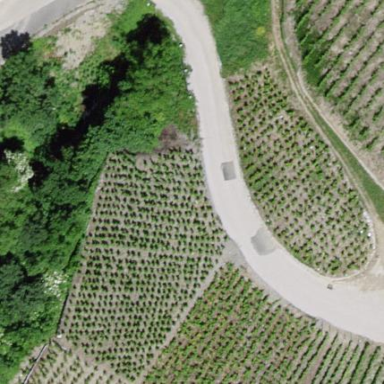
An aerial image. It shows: Vineyard where grapes are grown.